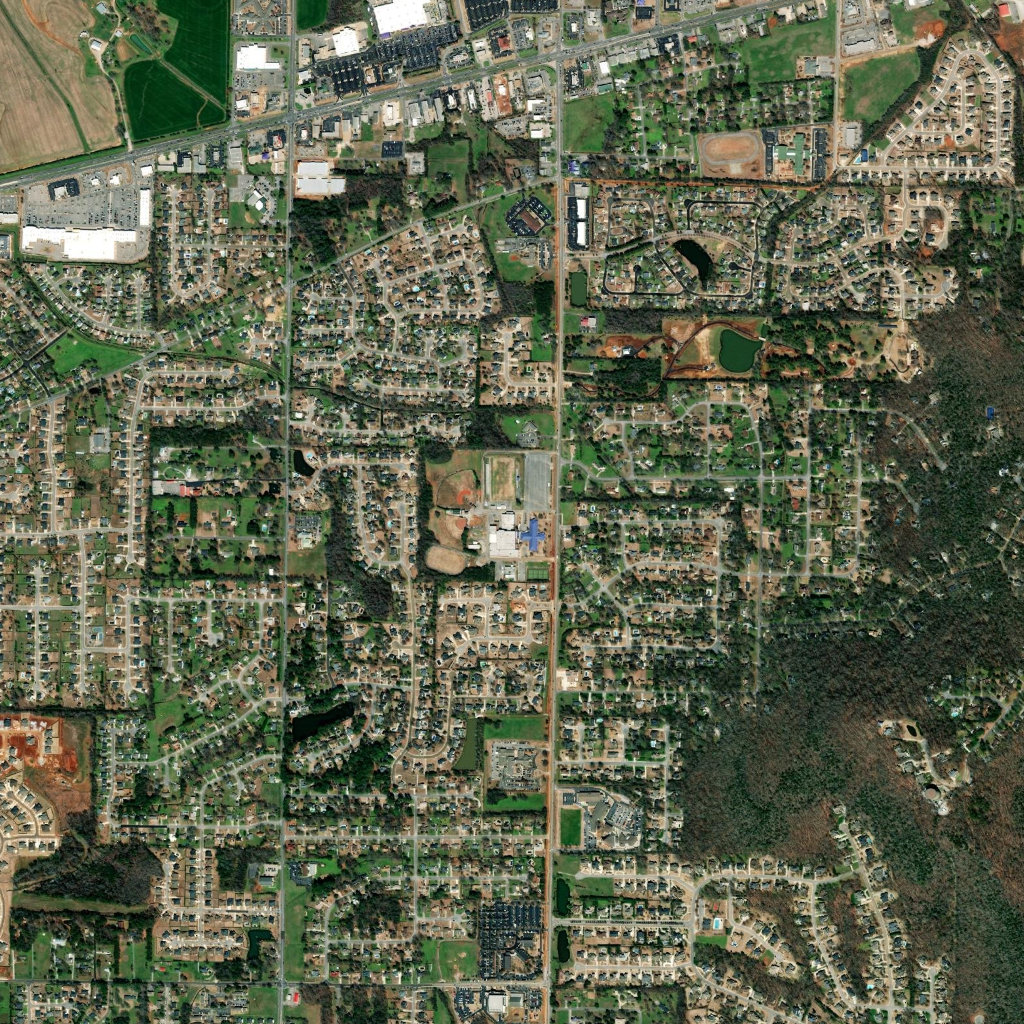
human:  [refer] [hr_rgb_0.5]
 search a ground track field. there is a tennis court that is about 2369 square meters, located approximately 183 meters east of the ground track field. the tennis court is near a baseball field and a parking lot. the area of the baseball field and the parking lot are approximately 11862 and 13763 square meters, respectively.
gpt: <box>[[41, 53, 45, 56, 0]]</box>